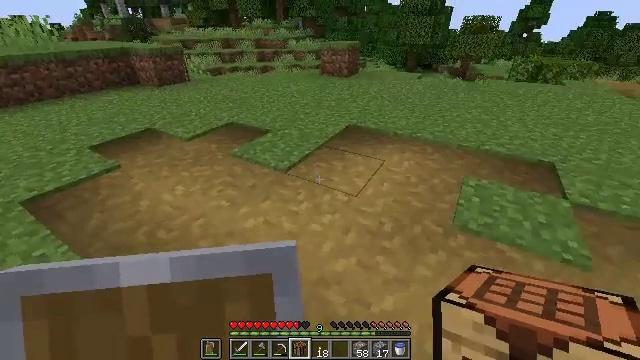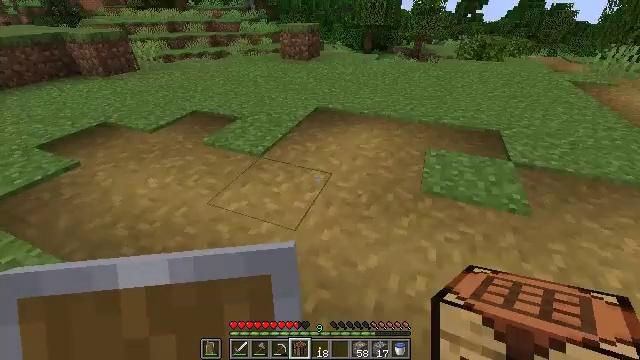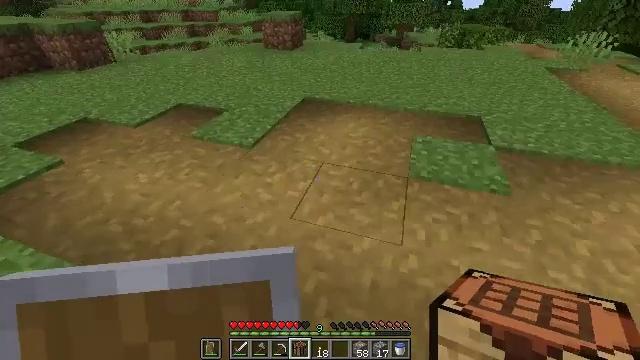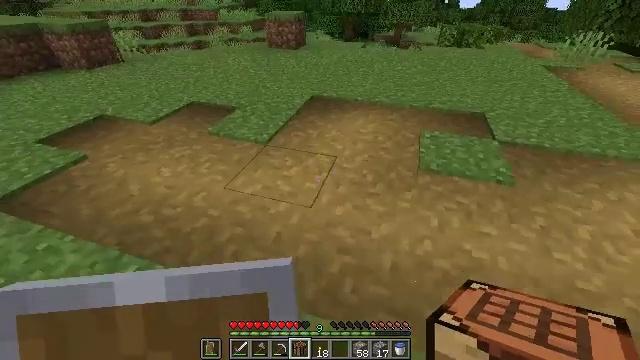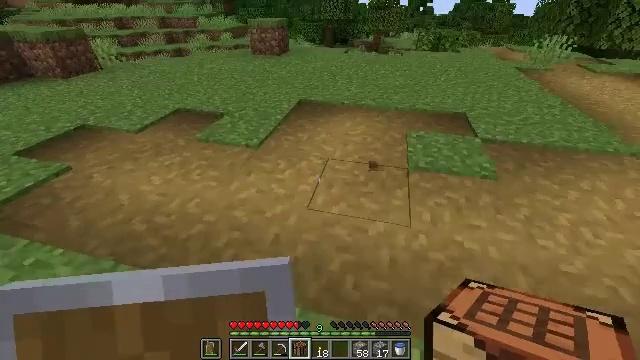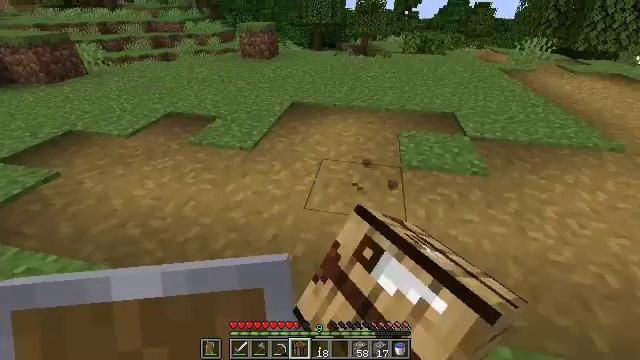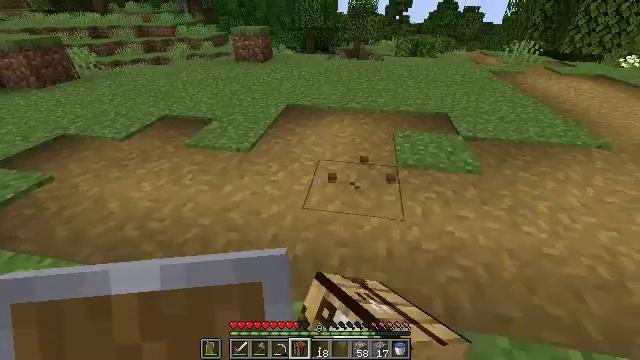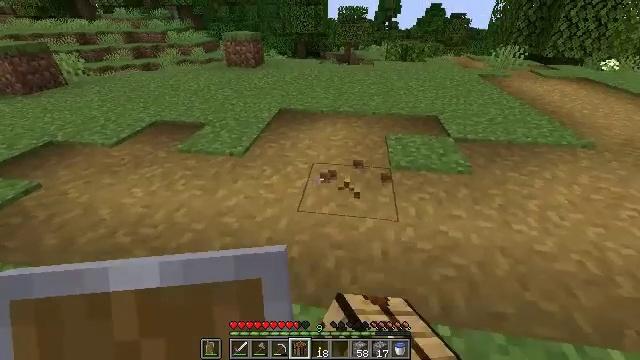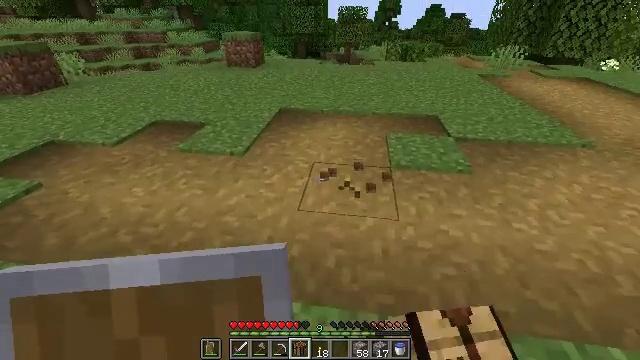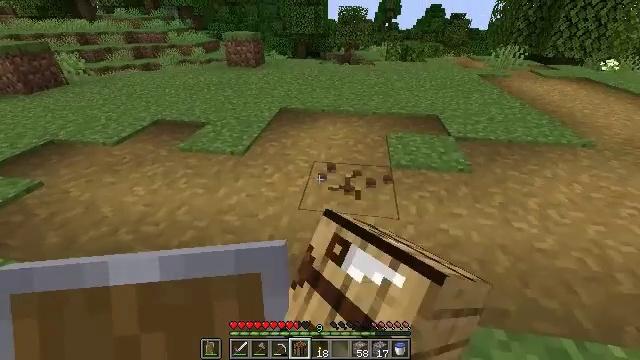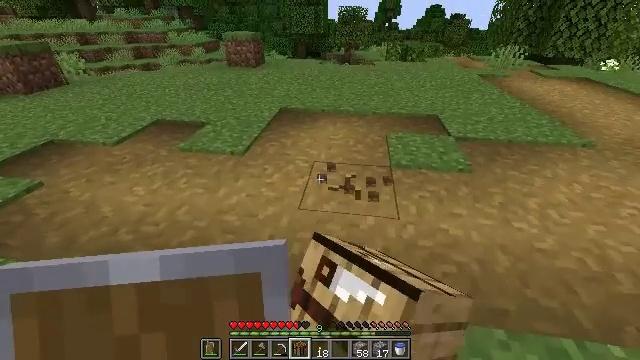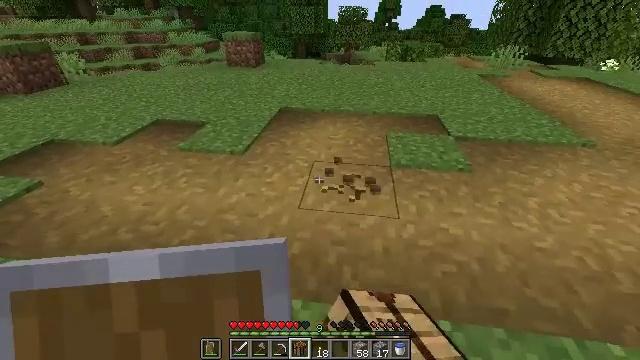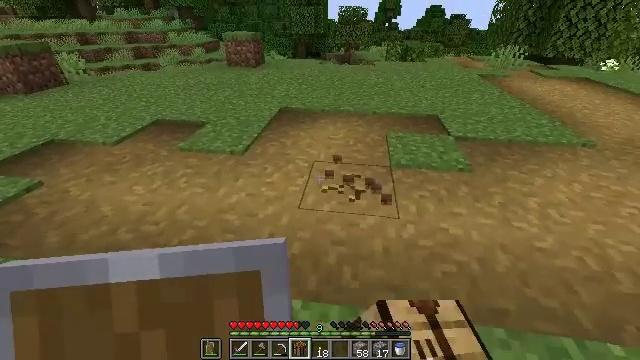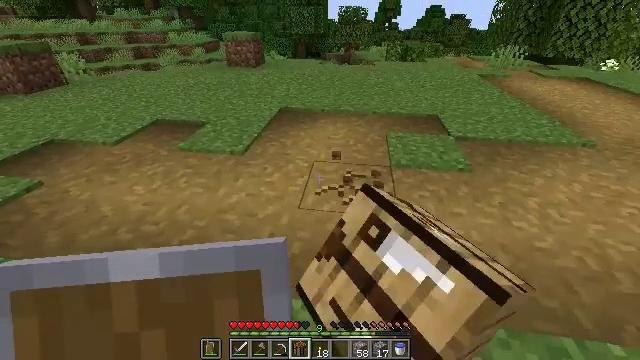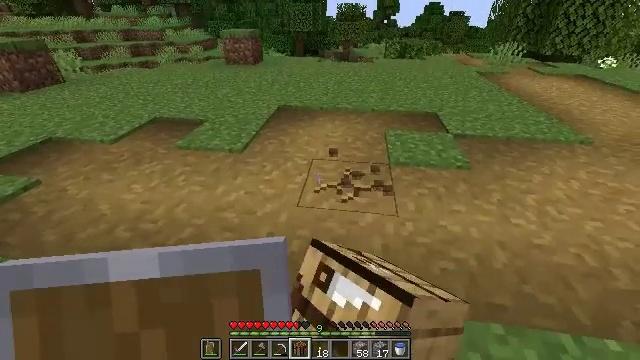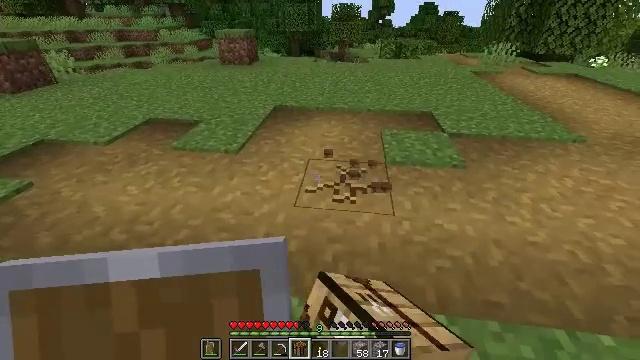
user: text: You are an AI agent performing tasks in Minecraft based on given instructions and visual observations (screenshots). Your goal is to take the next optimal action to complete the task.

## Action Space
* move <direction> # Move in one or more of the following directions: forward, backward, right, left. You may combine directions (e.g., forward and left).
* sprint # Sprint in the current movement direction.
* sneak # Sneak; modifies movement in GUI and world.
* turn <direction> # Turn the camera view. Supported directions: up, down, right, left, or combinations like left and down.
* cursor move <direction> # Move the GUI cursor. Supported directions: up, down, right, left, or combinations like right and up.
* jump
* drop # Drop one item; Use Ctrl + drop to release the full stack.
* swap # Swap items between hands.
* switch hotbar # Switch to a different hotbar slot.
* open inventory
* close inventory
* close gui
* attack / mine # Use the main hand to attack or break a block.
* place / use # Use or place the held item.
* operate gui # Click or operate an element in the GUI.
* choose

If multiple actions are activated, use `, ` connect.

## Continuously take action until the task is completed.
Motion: motion action
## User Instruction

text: Attack the grass path to restore it to dirt.
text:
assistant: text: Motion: move back and move left, turn right and down
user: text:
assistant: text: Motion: move back and move left, turn right and down
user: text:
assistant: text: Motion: move left
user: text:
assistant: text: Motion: turn right and up, attack / mine
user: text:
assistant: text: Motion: turn right, attack / mine
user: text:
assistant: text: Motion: turn right, attack / mine
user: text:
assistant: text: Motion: turn right, attack / mine
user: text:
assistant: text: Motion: attack / mine
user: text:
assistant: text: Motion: attack / mine
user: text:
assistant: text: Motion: attack / mine
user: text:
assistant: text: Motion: attack / mine
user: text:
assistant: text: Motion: attack / mine
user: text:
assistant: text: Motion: attack / mine
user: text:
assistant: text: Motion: attack / mine
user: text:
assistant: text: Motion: attack / mine
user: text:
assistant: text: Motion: attack / mine
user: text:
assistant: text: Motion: attack / mine
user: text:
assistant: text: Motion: attack / mine
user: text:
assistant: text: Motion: attack / mine
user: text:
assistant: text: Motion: attack / mine
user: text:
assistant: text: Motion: attack / mine
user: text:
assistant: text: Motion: attack / mine
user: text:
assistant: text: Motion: attack / mine
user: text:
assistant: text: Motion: turn right, attack / mine
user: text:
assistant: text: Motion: attack / mine
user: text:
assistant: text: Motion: attack / mine
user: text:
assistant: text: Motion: attack / mine
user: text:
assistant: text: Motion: attack / mine